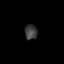
Tissue: prostate
Cell type: T cells
Senescence score: 0.1611
Nuclear area (px): 185
Mean DAPI intensity: 60.914